Question: I have created a custom field where media file url/location is stored using wordpress standard media gallery pop up by clicking "insert into post" button. Below is my code to extract the path of the media file. Image url is working fine. But it is returning only media title. I don't know where can I get the file path from.
'''
jQuery(document).ready(function() {
jQuery('#wsp_media_button').click(function() {
formfield = jQuery('#wsp_media').attr('name');
tb_show('', 'media-upload.php?TB_iframe=true&amp;tab=library');
return false;
});
window.send_to_editor = function(html) {
var imgurlar = html.match(/<img[^>]+src="([^"]+)"/);
var imgurl = imgurlar[1];
//html is returning only title of the media
alert(html);
//image
if( imgurl.length ){
jQuery('#wsp_media').val(imgurl);
}
//other types of files
else{
var fileurl = jQuery(html);
}
}
});
'''
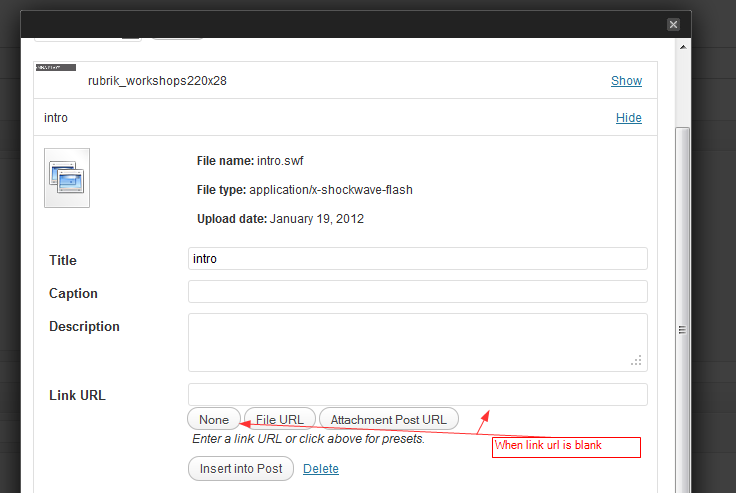
Answer: If the user has selected to include a link URL when inserting media (video, pdfs etc) then all that is passed back into the editor is the file name, which is what you are seeing.
If you wanted to always ensure that the file URL was sent back, regardless of what settings the user has chosen, or store the file URL in a different format you can hook into two seperate filters.
Procedural setup:
'''
add_filter('media_send_to_editor', 'media_to_editor', 1, 3);
add_filter('image_send_to_editor', 'image_to_editor', 1, 8);
'''
For images, the filter function looks like the below:
'''
image_to_editor($html, $id, $caption, $title, $align, $url, $size, $alt){
}
'''
For media attachments:
'''
function media_to_editor($html, $send_id, $attachment ){
}
'''
So, you could, within those filters change the adjust the data getting sent back to the editor to make sure it always has the file URL. For media attachments, check to see if the html includes a file reference, and if not, add it back, and send that back to the editor.